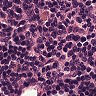
Metastatic tissue present: no